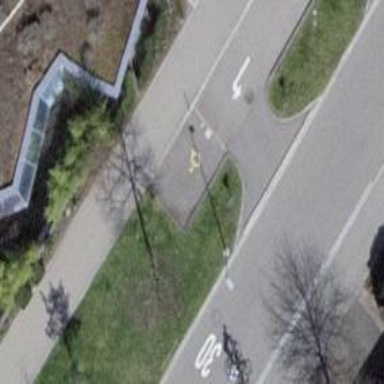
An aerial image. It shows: Rising bollard barrier.